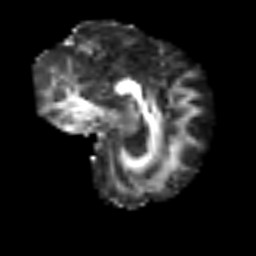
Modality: FA
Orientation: sagittal
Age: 71
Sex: female
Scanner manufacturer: siemens
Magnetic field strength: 3 T
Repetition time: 3.2 s
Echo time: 0.081 s